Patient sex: M
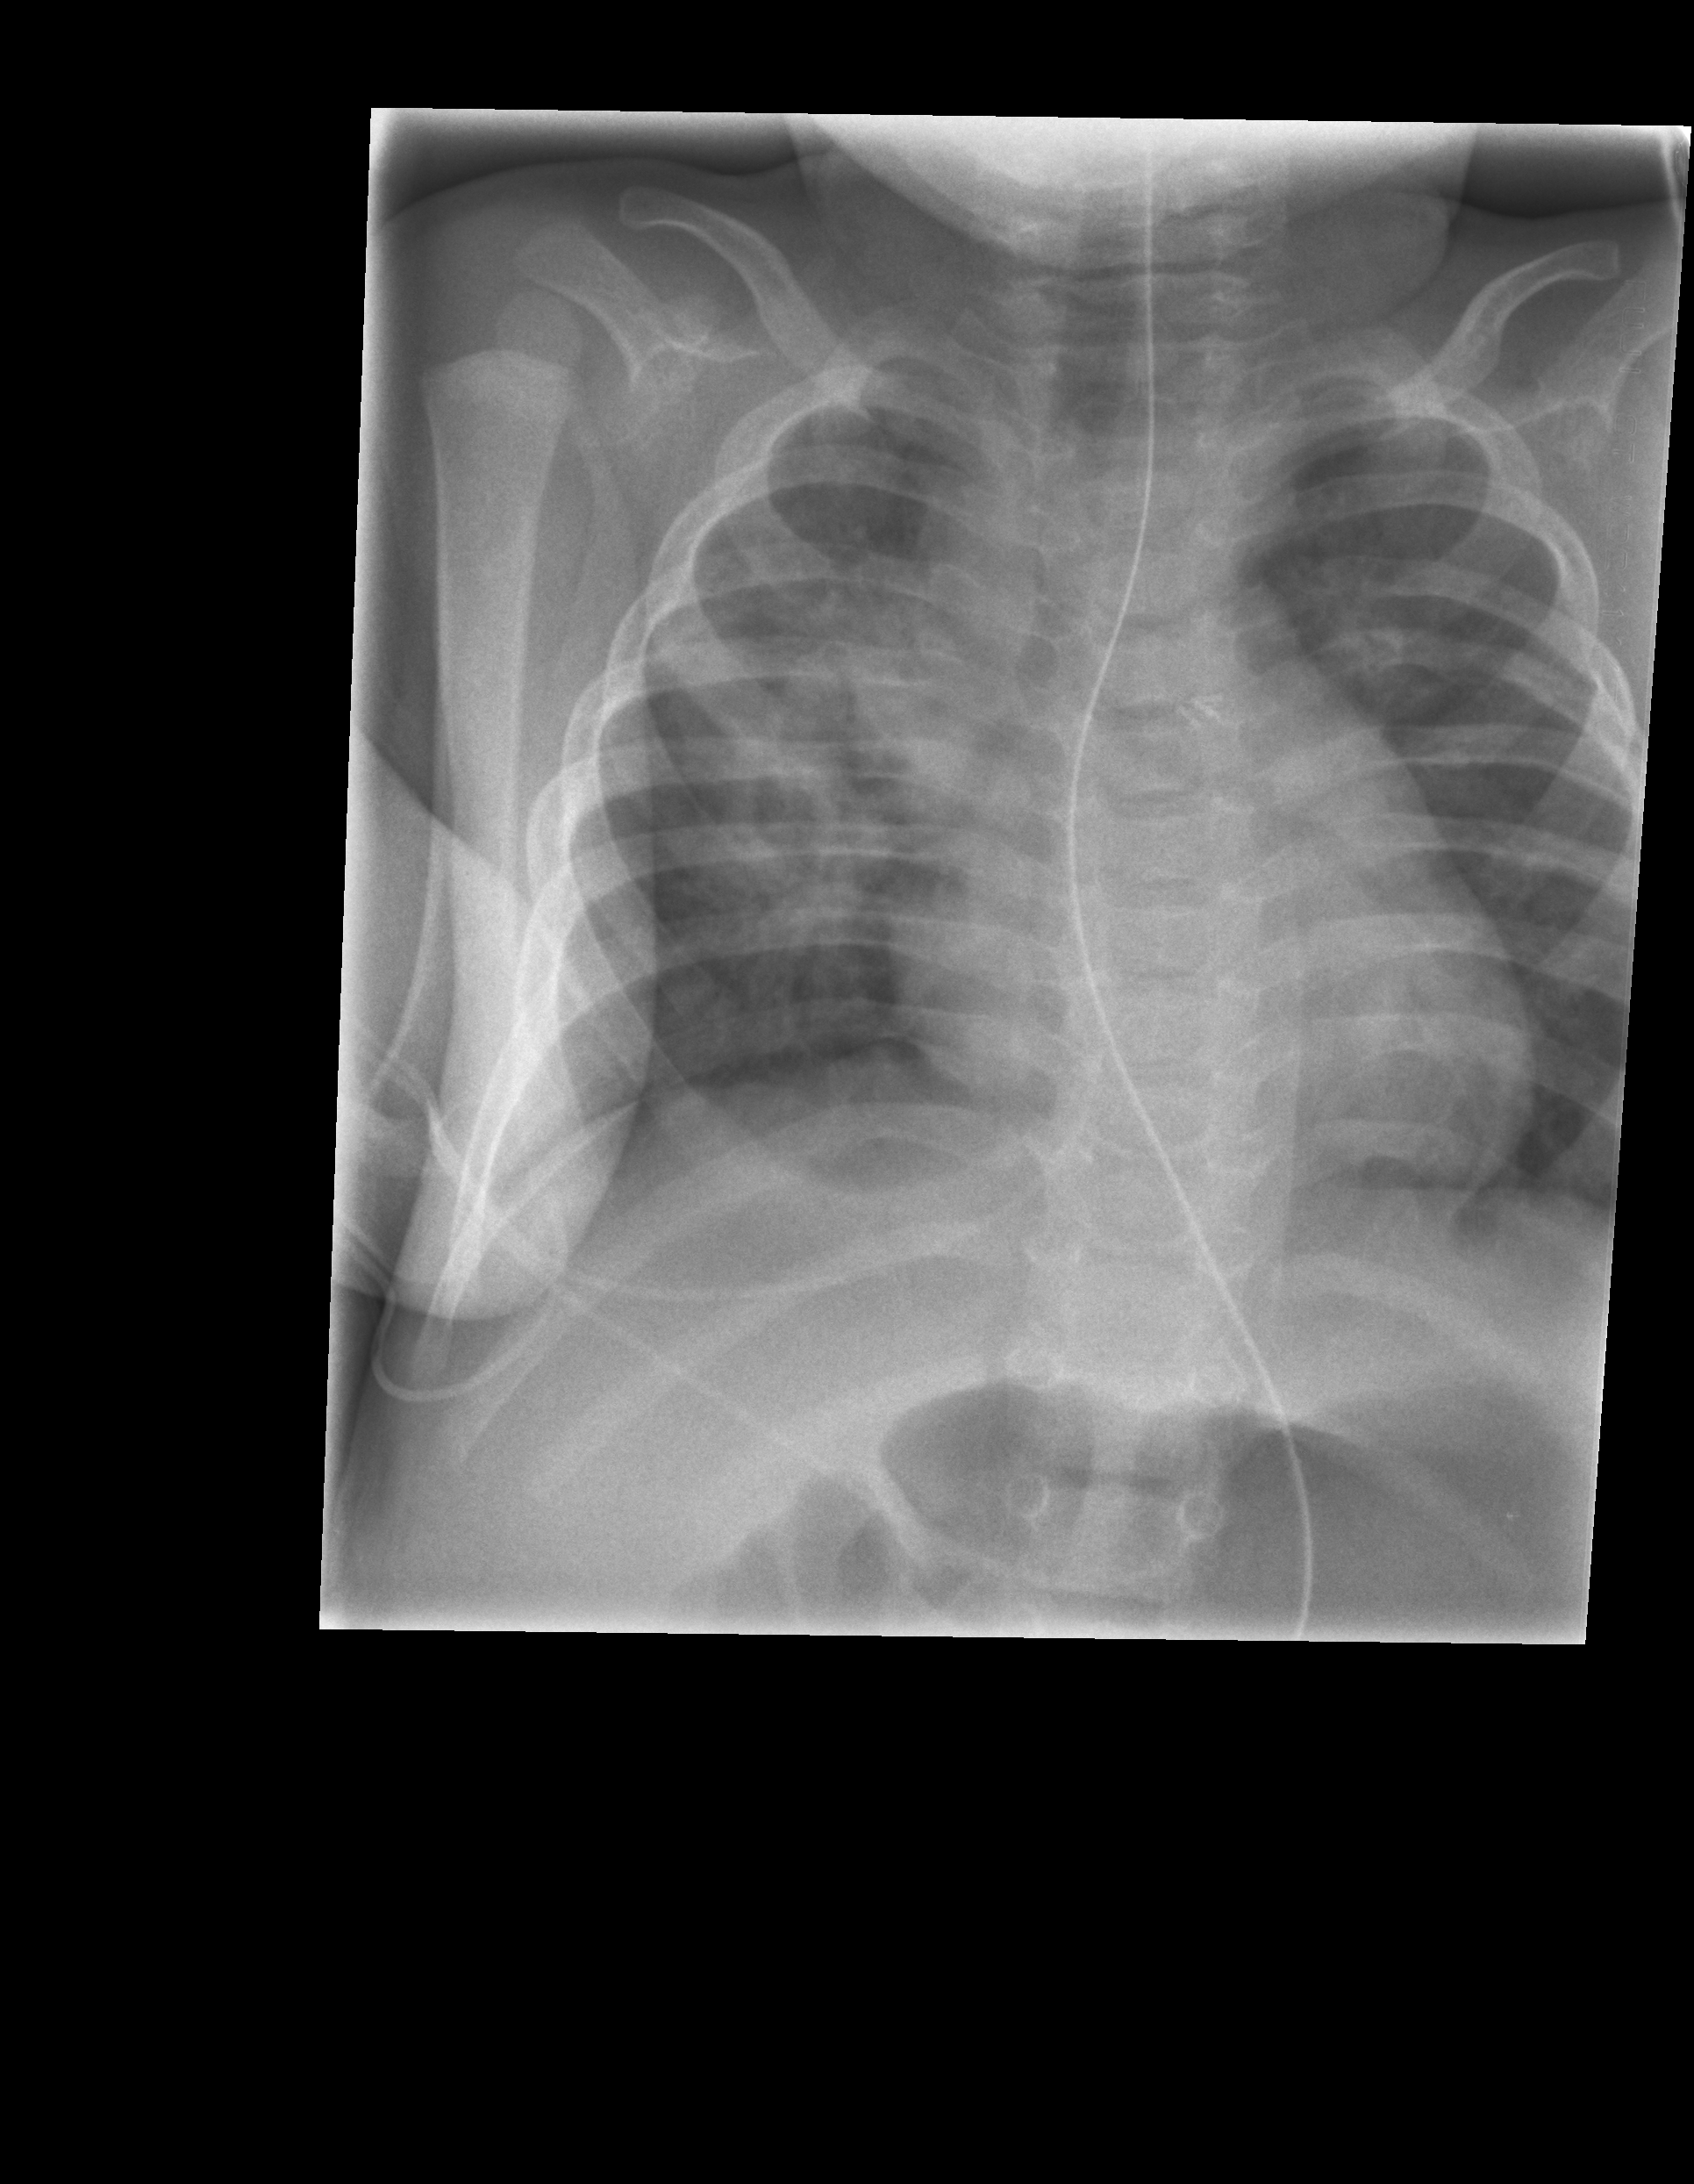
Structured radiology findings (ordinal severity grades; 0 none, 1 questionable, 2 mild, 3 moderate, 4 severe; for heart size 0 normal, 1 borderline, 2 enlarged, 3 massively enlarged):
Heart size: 0
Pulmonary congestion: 0
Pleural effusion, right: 0
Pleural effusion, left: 0
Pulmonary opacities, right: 3
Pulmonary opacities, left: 0
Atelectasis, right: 2
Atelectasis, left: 0